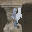
Label: 4